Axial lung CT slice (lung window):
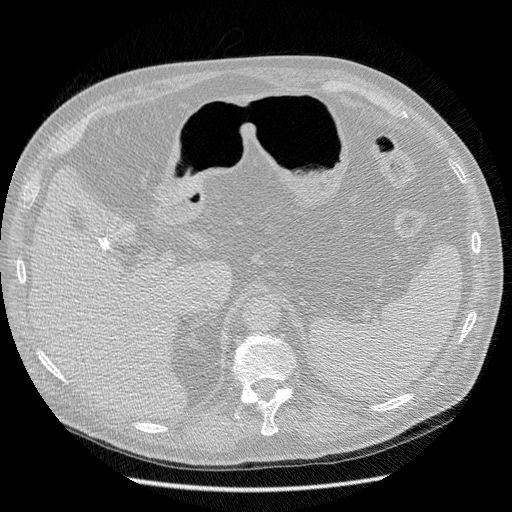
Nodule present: no